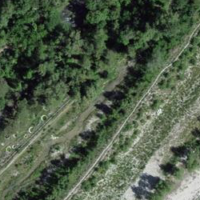
EUNIS habitat code: 43
Species observed at this site:
Libellula quadrimaculata
Cephalanthera rubra